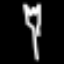
Label: fork